Question: Normally I would instantiate the panels inside of the makeFrame method, but instead I'm required to use two separate methods of CreateButtonPanel() and createTextPanel(). The problem being that I cannot work out how to let makeFrame use these when they are not inside of it's own method, and when I'm used to JavaScript what I've done looks like it should work, but it doesn't.

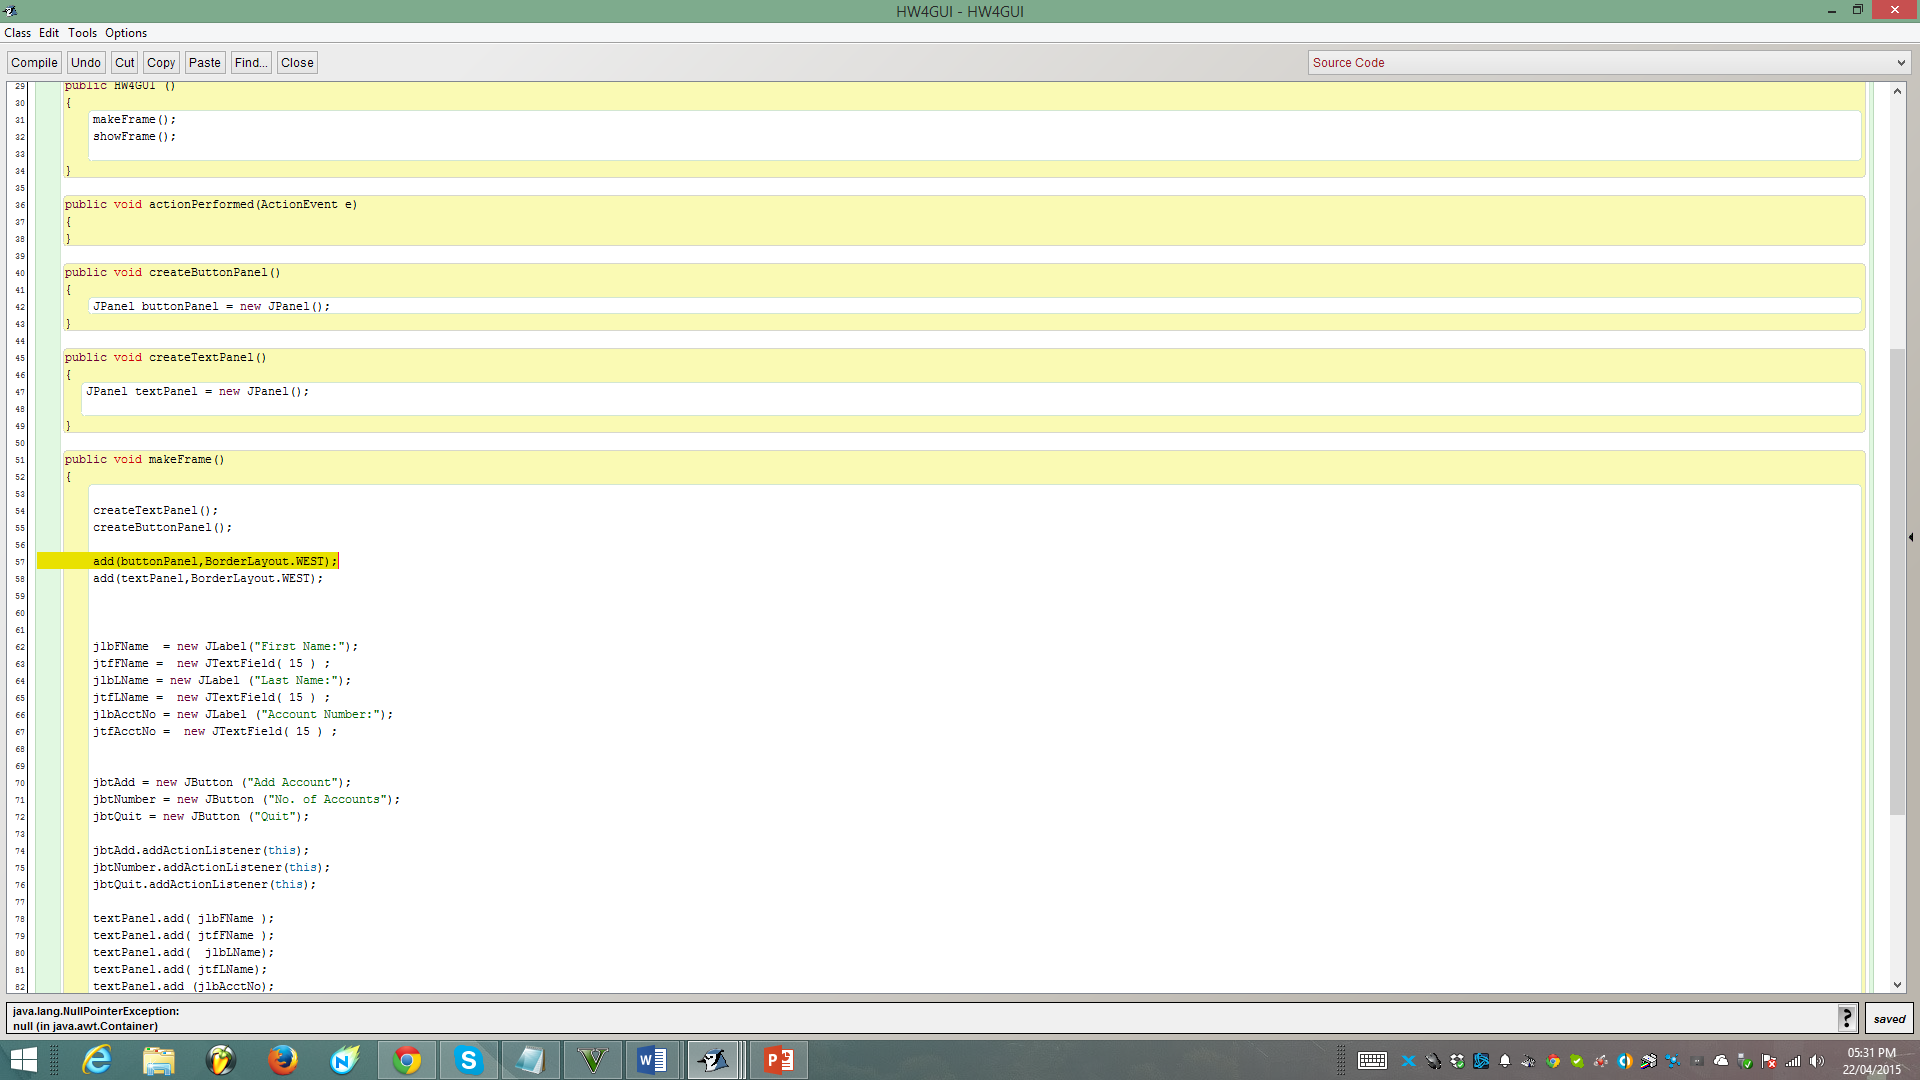
Answer: From the screenshot, you are creating a local variable in the 'createButtonPanel' method making it unavailable (null) to the 'add' method of the container.
'''
public void createButtonPanel()
{
JPanel buttonPanel = new JPanel();
}
'''
Instead, make it assign the new instance to the class level variable so that it won't be null when passing into the 'add' method of the container.
'''
public void createButtonPanel()
{
this.buttonPanel = new JPanel(); // Now we are assigning to the class member
}
'''
This should fix your problem. Also, it is advised that you move this to a initializer method that your constructor calls and make it 'private' as there is no use of making it 'public' in this case.
Hope this helps.